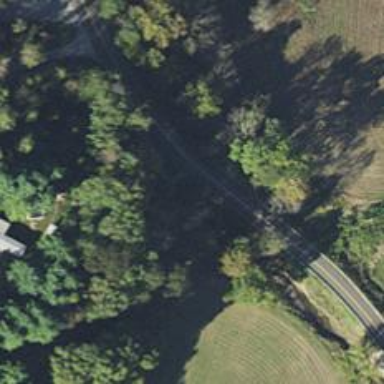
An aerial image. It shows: Culvert tunnel.